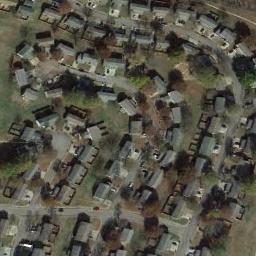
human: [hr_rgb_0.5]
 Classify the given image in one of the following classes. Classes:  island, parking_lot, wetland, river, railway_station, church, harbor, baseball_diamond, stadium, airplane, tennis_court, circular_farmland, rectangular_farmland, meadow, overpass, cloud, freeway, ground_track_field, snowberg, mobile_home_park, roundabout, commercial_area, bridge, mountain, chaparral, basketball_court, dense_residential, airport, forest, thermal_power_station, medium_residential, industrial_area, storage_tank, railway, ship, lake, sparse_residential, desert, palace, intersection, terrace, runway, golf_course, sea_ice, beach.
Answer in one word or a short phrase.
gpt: medium_residential